Question: i wanted to update the database using datagridview, i already can edit it, but it didn't update to the database.
How do i fix that?
Here is my code:
There are buttons in my forms, one of it is "Edit" button, which is refer to "EditingDatabase" function, the other one is "OK" button, which is updating the data to the database (the code can be found in this below code, i mention it at the code).
'''
private void EditingDatabase(object sender, EventArgs e)
{
DataTable _dt = (DataTable)dataGridView1.DataSource;
if (_dt.DefaultView.Count > 0)
{
int rowNum = dataGridView1.CurrentRow.Index;
int productCode = Convert.ToInt32(_dt.DefaultView[rowNum]["ProductCode"]);
int quantity = Convert.ToInt32(_dt.DefaultView[rowNum]["Quantity"]);
int price = Convert.ToInt32(_dt.DefaultView[rowNum]["Price"]);
using (OleDbConnection conn = new OleDbConnection(connectionString))
{
string commandSelect = "SELECT [Quantity], [Price] FROM [Table] WHERE [ProductCode] = @ProductCode";
string commandUpdate = "UPDATE [Table] SET [Quantity] = @Quantity, [Price] = @Price WHERE [ProductCode] = @ProductCode";
conn.Open();
using (OleDbCommand _cmdSelect = new OleDbCommand(commandSelect, conn))
using (OleDbCommand _cmdUpdate = new OleDbCommand(commandUpdate, conn))
{
_cmdSelect.Parameters.Add("@ProductCode", System.Data.OleDb.OleDbType.Integer);
_cmdSelect.Parameters["@ProductCode"].Value = productCode;
_cmdUpdate.Parameters.Add("ProductCode", System.Data.OleDb.OleDbType.Integer);
_cmdUpdate.Parameters.Add("@Quantity", System.Data.OleDb.OleDbType.Integer);
_cmdUpdate.Parameters.Add("@Price", System.Data.OleDb.OleDbType.Integer);
using (OleDbDataReader dReader = _cmdSelect.ExecuteReader())
{
while (dReader.Read())
{
_cmdUpdate.Parameters["@ProductCode"].Value = productCode;
_cmdUpdate.Parameters["@Quantity"].Value = quantity;
_cmdUpdate.Parameters["@Price"].Value = price;
int numberOfRows = _cmdUpdate.ExecuteNonQuery();
}
dReader.Close();
}
}
conn.Close();
}
if (_choice.comboBox1.Text == "English") // THIS IS WHERE THE "OK" BUTTON FUNCTION RUNS
{
System.Media.SoundPlayer _sounds = new System.Media.SoundPlayer(@"C:\Windows\Media\Windows Exclamation.wav");
_sounds.Play();
MessageBox.Show("Updated Successfully!", "Updated");
ShowButtons(sender, e);
DisableColumnEdited(sender, e);
}
}
else
{
if (_choice.comboBox1.Text == "English")
{
System.Media.SoundPlayer _sounds = new System.Media.SoundPlayer(@"C:\Windows\Media\Windows Exclamation.wav");
_sounds.Play();
MessageBox.Show("There is no Data in the Selected Row!", "Error");
return;
}
}
}
'''
This below is the screenshot of my datagridview in the program, the datagridview are connected to the database table named 'Table':

Thank you.
I appreciate your answer!
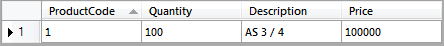
Answer: Wrong syntax in the 'UPDATE' statement. It should be
'''
string query = "UPDATE [Table] SET [Quantity] = @Quantity, [Price] = @Price " +
"WHERE [ProductCode] = @ProductCode";
'''
Also, you are using OleDb, and OleDb requires that you add the parameters in the same order in which they appear in the command statement, so you need to write
'''
_cmd.Parameters.AddWithValue("@Quantity", quantity);
_cmd.Parameters.AddWithValue("@Price", price);
_cmd.Parameters.AddWithValue("@ProductCode", productCode);
'''
<URL> is also supported.
The important point is: Add the parameters in the order in which they appears.
Finally, to update the database the only command required is
'''
int numberOfRows = _cmd.ExecuteNonQuery();
'''
The code around the ExecuteNonQuery seems wrong if you expect that that code updates the grid. You are recreating the _adapter variable without any SELECT command....